Field crop: maize
Growth stage: 1
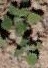
Species: chenopodium